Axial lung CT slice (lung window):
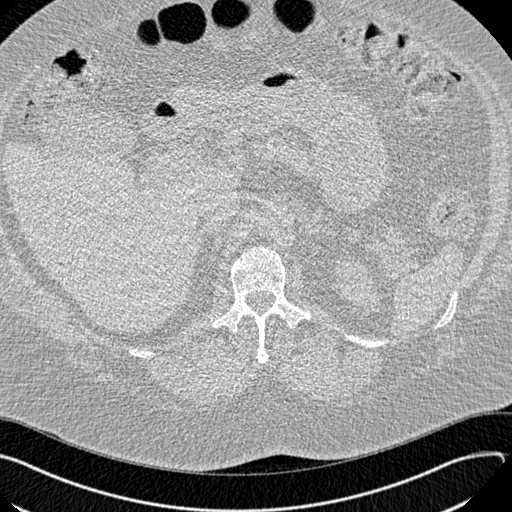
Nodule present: no